RGB frame:
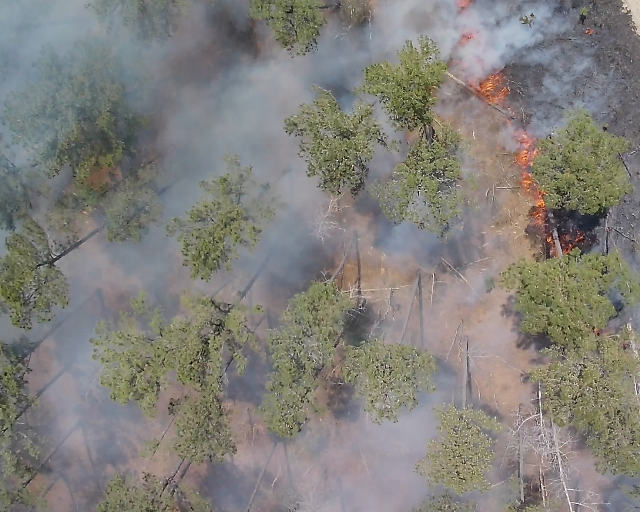
Thermal frame:
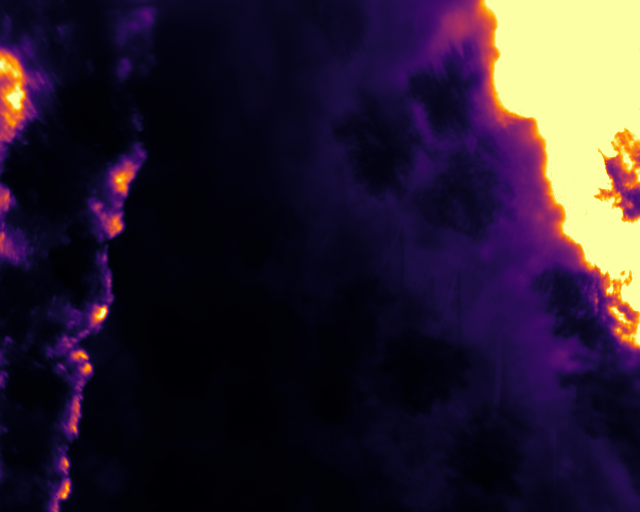
Captured: 2026-02-26 02:32:11
Pixels at or above 80 °C: 43172 (fraction of frame: 0.1318)